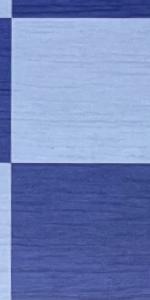
Label: Empty